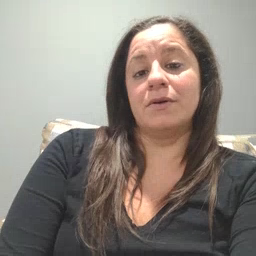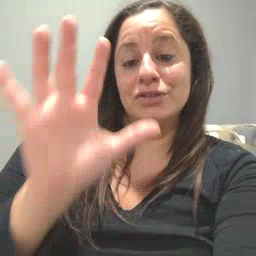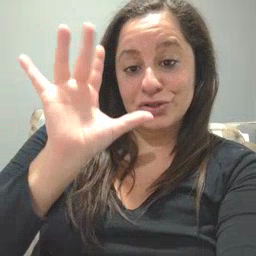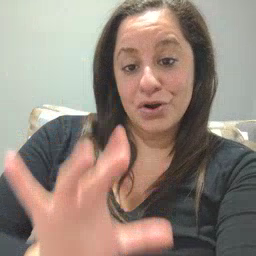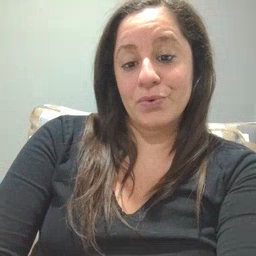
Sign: snow